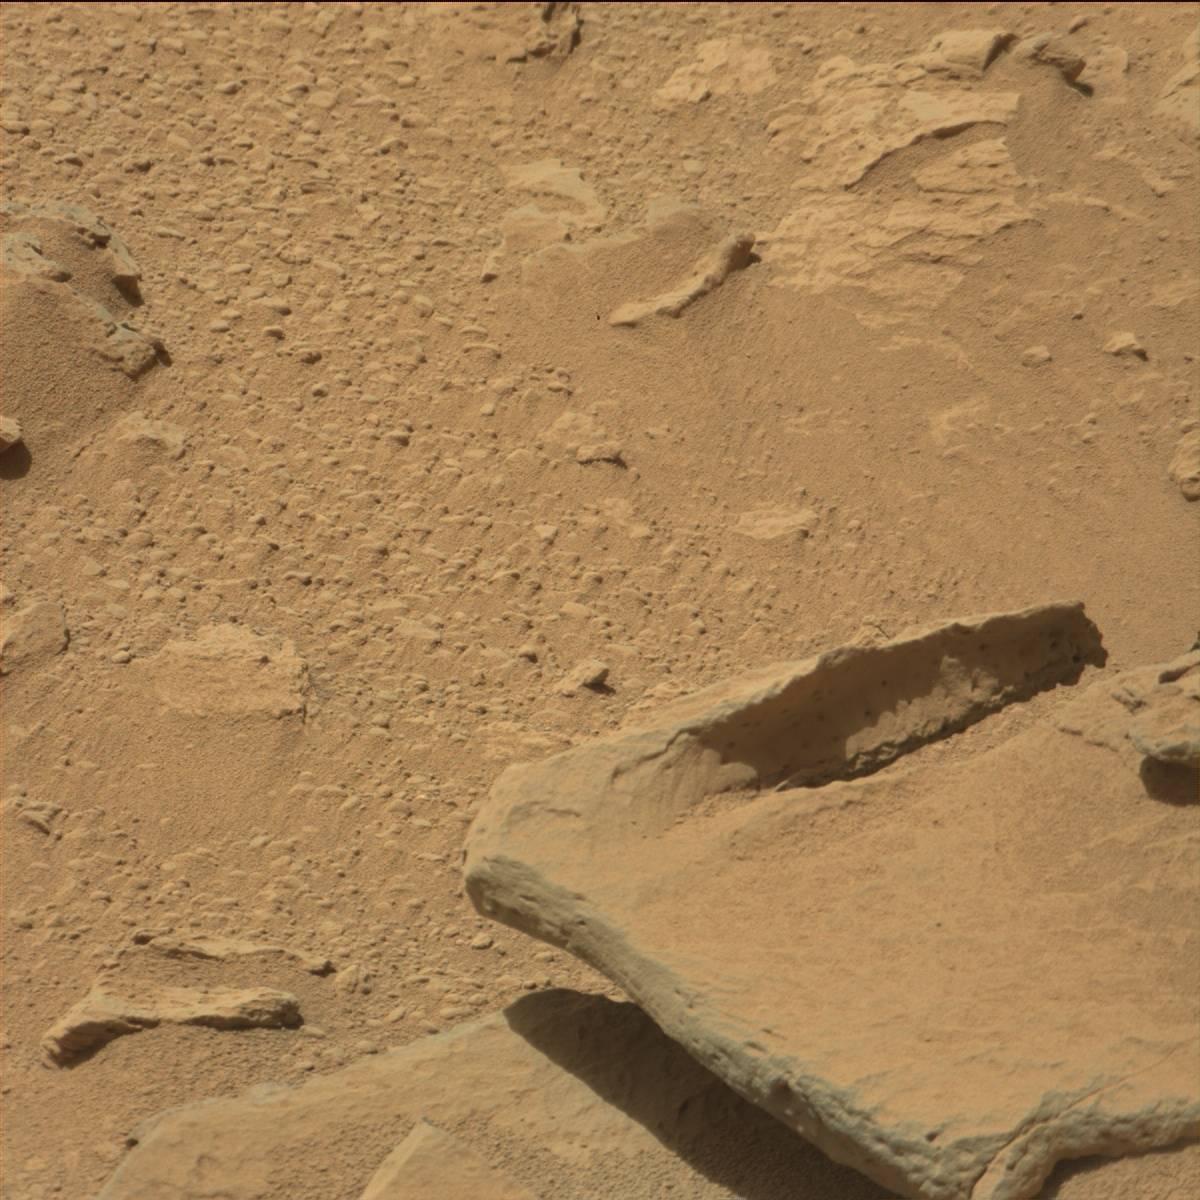
Terrain classes present: Bedrock, Sand / Soil